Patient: sex M, age 69
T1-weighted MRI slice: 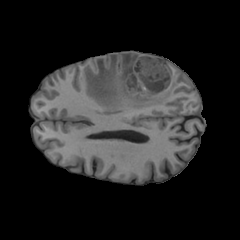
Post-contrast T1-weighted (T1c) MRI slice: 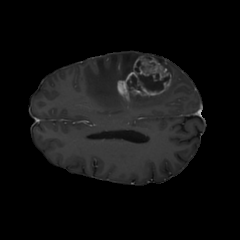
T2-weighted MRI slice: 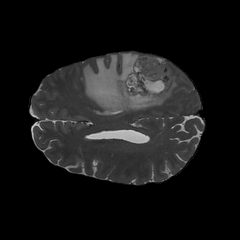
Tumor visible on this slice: yes
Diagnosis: Glioblastoma, IDH-wildtype
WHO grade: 4